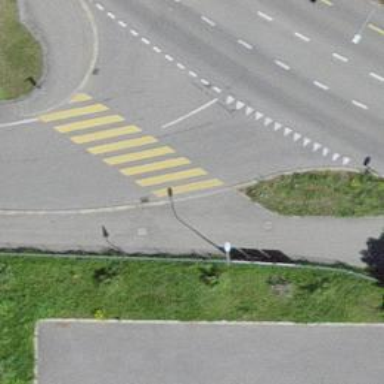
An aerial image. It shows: Uncontrolled road crossing.